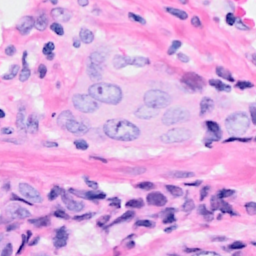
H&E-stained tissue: Breast